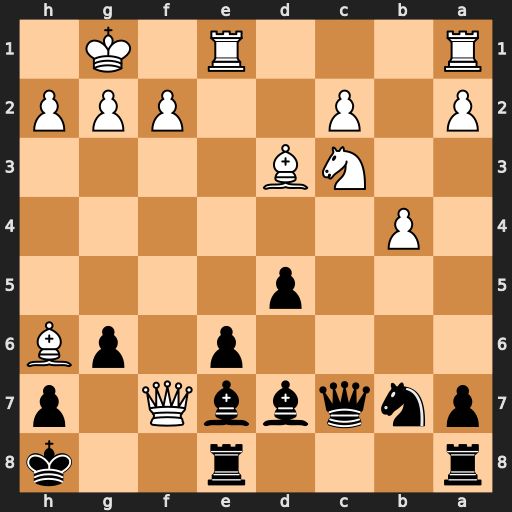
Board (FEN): r3r2k/pnqbbQ1p/4p1pB/3p4/1P6/2NB4/P1P2PPP/R3R1K1
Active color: b
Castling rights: -
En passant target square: -
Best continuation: Qxc3 Bxg6 hxg6